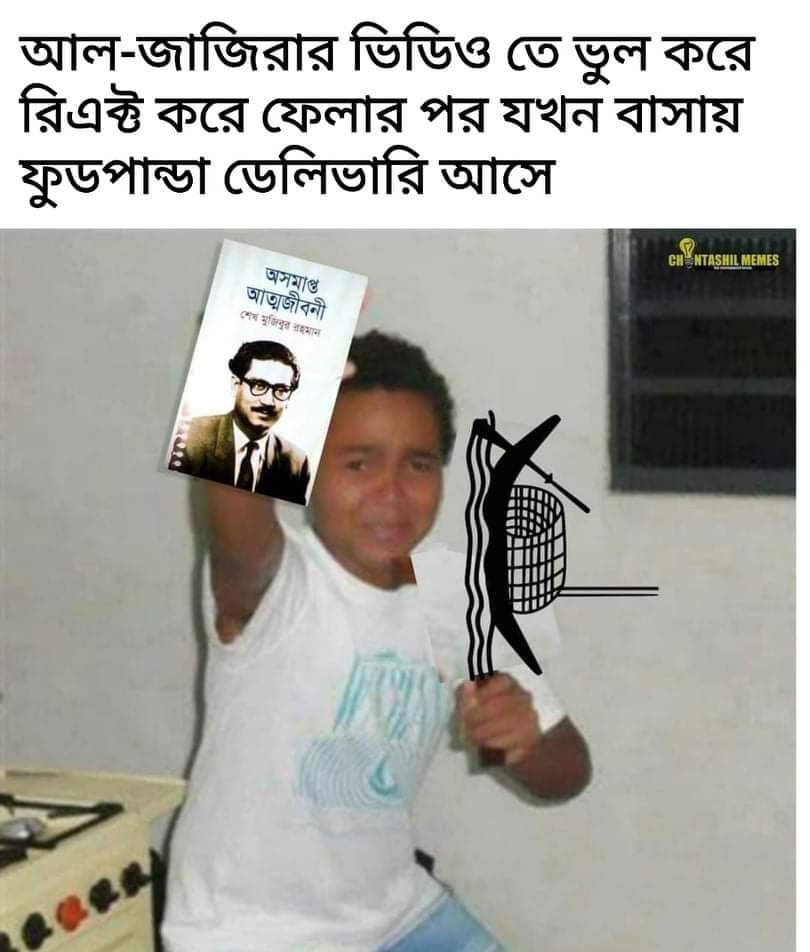
Caption:  আল-জাজিরার ভিডিও তে ভুল করে রিএক্ট করে ফেলার পর যখন বাসায় ফুডপান্ডা ডেলিভারি আসে    অসমাপ্ত আত্নজীবনী
Label: hate